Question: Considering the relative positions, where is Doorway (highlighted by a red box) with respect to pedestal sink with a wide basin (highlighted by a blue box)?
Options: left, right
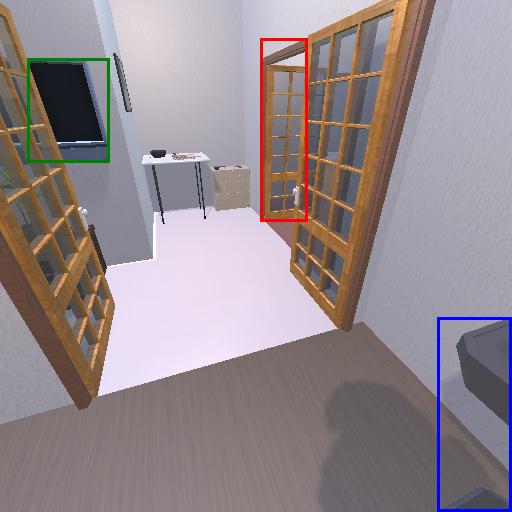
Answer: left